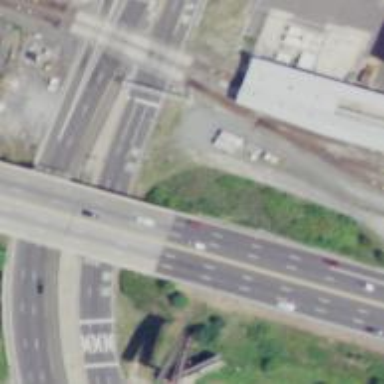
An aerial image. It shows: Urban freeway expressway bridge.